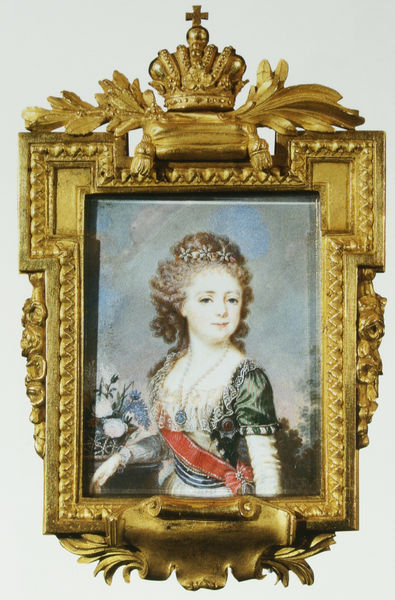
Titel: Porträt der Großfürstin Alexandra Pawlowna
Künstler: Pjotr Gerassimowitsch Sharkow
Standort: St. Petersburg
Institution: Schloss Pawlowsk
Schlagwörter: blau, gemälde, hand, himmel, laub, wolken, gelb, grün, landschaft, mädchen, blume, blumen, braun, decolte, frau, frisur, grau, haar, hell, holz, kleid, licht, mund, nase, schmuck, tisch, weiss, blick, blüte, blüten, dame, rot, malerei, rock, schleife, alt, arme, augen, blass, falten, gesicht, rahmen, spitze, ärmel, bild, bildnis, goldrahmen, hals, portrait, porträt, öl, gold, haare, kind, klassizismus, spitzen, brosche, brünett, diadem, krone, locken, perlen, prinzessin, seide, vase, adelige, schärpe, lächeln, kette, französisch, kissen, faltenwurf, halskette, medaillon, vergoldet, kreuz, orden, scherpe, kunst, schnitzerei, medallion, blattwerk, königliche familie, königin, steckfrisur, königsfamilie, historisch, blaustichig, regentin, kissten, namenschild